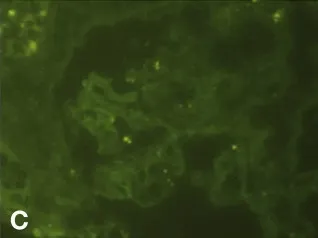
IF results. Lumpy deposition of IgA in the mesangial area (B).
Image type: pathology (immunostaining)